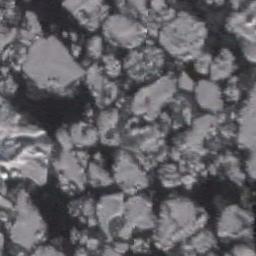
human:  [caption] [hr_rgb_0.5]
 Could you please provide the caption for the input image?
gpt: A lot of floating sea ice of different sizes gathers together and the color of the seawater is deep blue .

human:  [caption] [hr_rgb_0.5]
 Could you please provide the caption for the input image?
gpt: Many irregularly shaped small pieces of ice float on the blue sea and cover the sea .

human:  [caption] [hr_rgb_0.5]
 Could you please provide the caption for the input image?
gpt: The sea is surrounded by sea ice .

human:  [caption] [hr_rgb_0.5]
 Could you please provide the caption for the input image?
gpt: There are many ice on the black sea .

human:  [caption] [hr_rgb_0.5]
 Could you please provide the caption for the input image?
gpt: There are many blocks of sea ice .